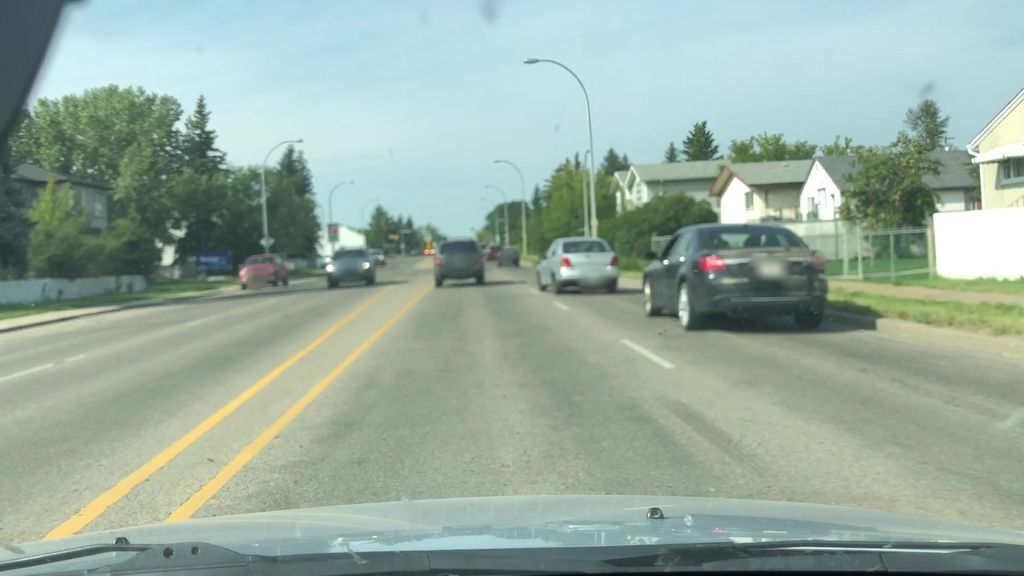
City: edmonton